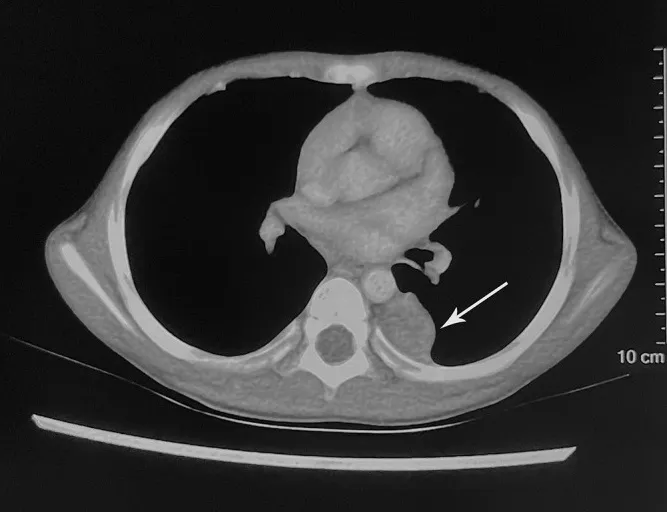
Imaging findings. The contrast-enhanced computed tomography showed a hypodense mass occupying the left side of the posterior mediastinal paravertebral region (arrow).
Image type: radiology (ct)